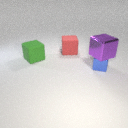
large purple metal cube above small blue metal cube